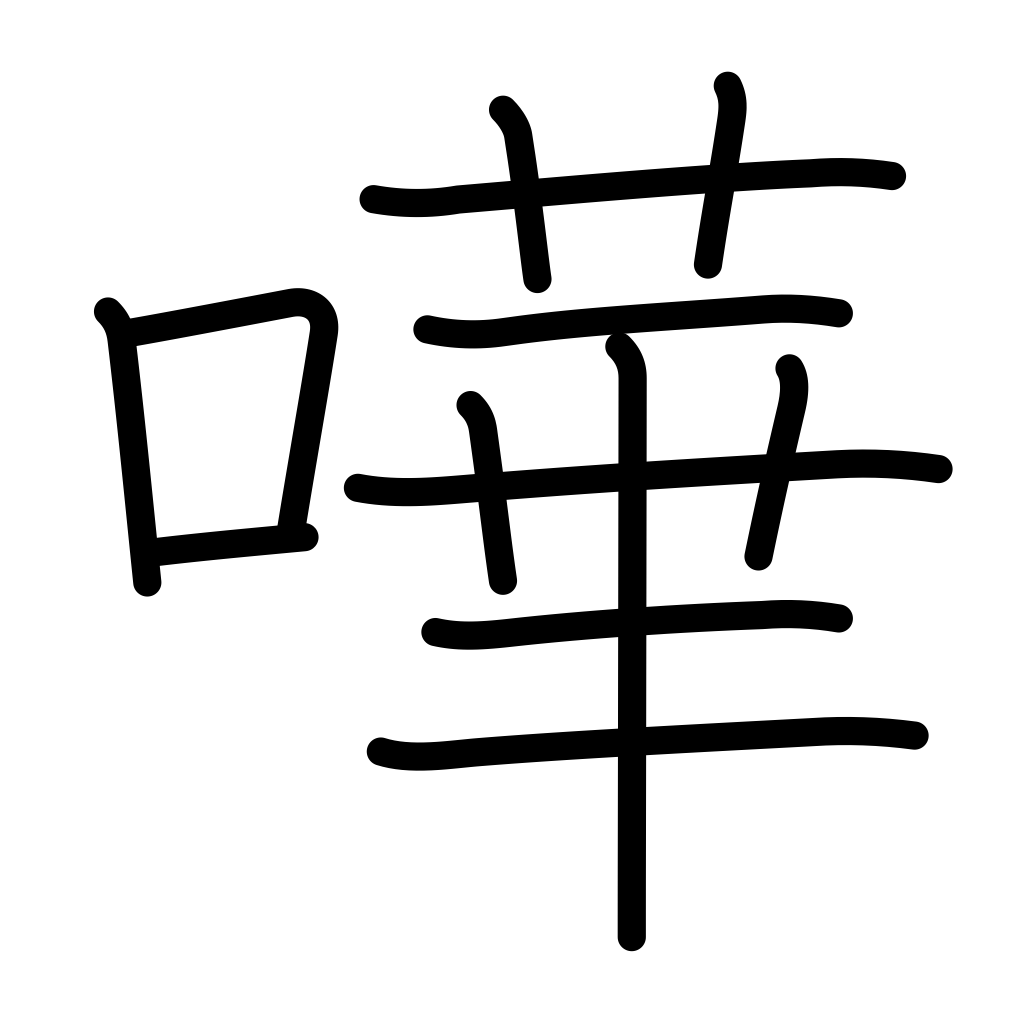
Meaning: noisy